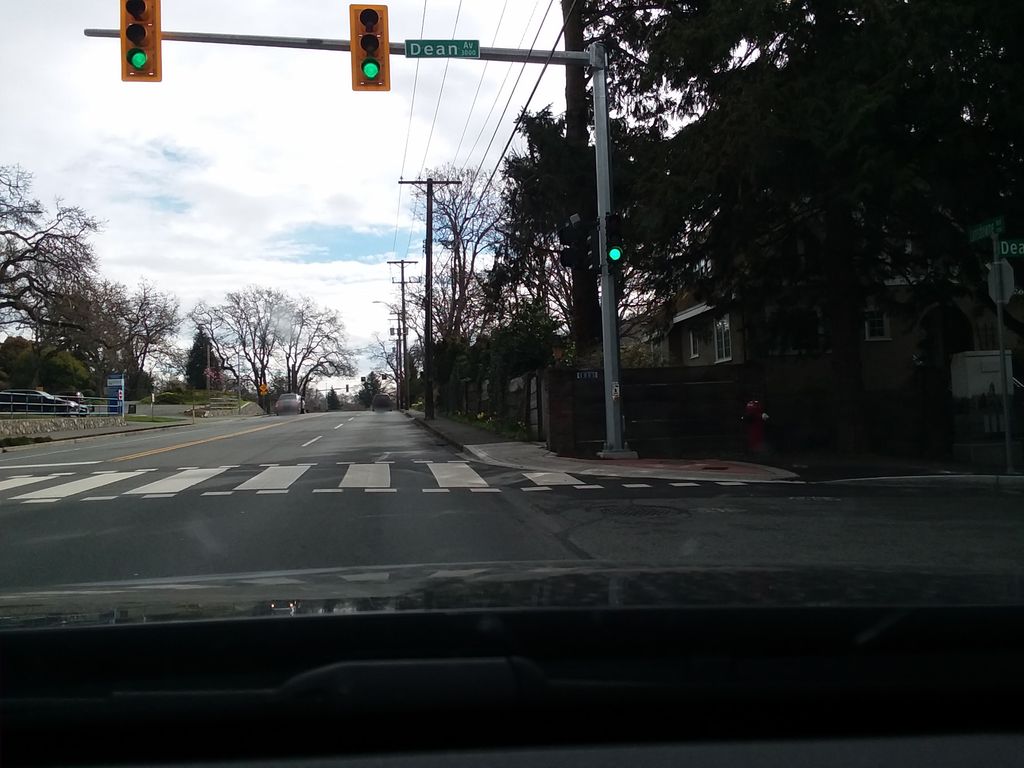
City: victoria